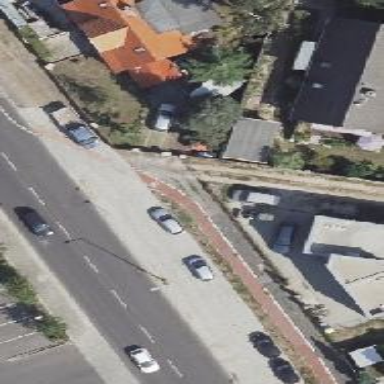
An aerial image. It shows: Asphalt footway with sidewalk. The cycleway and the sidewalk both have asphalt surfaces.